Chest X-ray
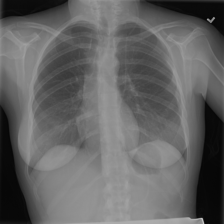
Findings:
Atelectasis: negative
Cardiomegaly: negative
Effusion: negative
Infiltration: negative
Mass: negative
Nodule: negative
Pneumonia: negative
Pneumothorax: negative
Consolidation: negative
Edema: negative
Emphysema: negative
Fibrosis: negative
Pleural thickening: negative
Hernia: negative